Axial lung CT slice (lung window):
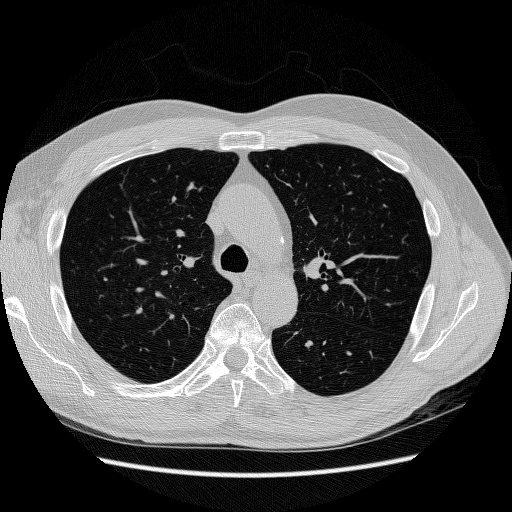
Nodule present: no